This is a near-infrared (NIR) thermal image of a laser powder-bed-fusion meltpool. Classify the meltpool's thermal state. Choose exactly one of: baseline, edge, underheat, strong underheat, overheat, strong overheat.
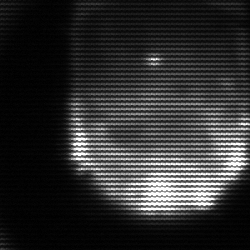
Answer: edge